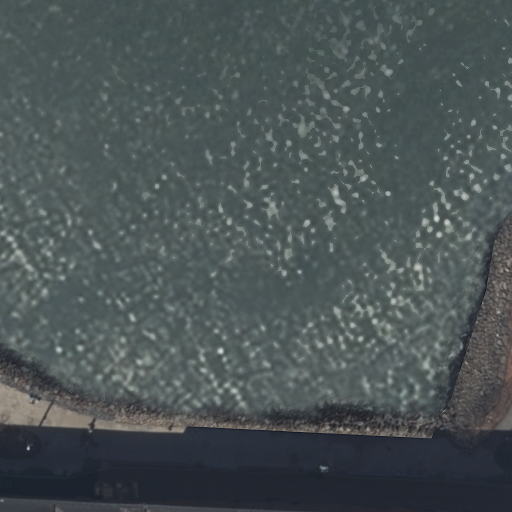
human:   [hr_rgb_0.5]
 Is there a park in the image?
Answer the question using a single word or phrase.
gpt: yes

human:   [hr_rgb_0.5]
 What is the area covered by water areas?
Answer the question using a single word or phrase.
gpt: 7620m2

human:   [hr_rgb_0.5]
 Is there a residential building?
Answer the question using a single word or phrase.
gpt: yes

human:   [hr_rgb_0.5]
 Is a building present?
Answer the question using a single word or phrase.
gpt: yes

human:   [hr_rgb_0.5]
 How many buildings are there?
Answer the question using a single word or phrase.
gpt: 1

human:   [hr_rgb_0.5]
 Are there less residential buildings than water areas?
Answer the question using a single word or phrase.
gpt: no

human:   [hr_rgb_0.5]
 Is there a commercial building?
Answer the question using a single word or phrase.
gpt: no

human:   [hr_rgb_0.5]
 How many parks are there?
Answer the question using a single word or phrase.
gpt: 2

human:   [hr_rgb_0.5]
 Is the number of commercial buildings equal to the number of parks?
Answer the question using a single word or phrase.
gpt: no

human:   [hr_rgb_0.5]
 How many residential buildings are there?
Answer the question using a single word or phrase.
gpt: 1

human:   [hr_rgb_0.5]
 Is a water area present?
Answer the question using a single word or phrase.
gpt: yes

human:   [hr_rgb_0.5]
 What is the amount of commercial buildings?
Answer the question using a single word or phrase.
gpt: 0

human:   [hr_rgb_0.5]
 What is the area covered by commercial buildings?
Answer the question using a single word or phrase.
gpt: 0m2

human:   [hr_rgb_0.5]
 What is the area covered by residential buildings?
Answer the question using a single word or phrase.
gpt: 5747m2

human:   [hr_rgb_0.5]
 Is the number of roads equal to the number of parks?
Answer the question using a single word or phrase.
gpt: no

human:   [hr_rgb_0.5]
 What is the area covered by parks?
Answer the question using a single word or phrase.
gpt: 8954m2

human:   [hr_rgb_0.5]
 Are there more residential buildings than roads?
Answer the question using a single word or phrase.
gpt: no

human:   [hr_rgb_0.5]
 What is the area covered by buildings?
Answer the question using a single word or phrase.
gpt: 5747m2

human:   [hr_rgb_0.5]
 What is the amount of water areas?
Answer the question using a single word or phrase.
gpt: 1

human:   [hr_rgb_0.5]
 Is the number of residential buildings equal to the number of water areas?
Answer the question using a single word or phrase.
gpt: yes

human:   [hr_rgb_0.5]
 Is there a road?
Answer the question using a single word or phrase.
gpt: yes

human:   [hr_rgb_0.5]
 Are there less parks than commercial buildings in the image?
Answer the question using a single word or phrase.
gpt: no

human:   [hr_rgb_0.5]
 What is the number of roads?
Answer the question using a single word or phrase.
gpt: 3

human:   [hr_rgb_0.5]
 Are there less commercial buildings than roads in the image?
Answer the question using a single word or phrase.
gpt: yes

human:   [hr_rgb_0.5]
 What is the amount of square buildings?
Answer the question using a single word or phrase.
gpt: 0

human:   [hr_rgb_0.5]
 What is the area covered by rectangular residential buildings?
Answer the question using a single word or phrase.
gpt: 5747m2

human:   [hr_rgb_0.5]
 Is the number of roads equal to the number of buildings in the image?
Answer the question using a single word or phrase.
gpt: no

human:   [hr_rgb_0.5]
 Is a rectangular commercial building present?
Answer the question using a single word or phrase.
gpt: no

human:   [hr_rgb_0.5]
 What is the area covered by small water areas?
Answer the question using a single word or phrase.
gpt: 0m2

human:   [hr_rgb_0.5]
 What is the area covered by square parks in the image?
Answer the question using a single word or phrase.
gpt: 0m2

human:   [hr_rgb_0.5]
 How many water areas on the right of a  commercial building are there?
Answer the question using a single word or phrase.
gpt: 0

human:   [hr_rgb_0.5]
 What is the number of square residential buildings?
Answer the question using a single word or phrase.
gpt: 0

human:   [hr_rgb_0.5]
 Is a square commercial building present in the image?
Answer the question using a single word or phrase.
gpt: no

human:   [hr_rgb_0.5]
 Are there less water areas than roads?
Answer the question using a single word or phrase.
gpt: yes

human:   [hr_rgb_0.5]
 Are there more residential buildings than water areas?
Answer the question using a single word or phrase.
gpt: no

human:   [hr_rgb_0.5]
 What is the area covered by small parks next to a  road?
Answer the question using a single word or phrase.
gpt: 0m2

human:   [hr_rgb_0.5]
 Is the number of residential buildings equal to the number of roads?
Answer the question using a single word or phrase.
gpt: no

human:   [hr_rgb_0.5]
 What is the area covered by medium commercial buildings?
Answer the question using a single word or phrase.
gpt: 0m2

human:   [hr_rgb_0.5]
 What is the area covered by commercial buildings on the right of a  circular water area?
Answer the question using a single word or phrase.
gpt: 0m2

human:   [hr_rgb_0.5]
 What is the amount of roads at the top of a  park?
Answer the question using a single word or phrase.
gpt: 0

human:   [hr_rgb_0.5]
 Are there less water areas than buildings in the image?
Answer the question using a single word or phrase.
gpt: no

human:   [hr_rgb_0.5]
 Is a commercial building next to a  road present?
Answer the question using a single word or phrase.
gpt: no

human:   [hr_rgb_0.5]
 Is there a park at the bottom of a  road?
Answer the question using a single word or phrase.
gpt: no

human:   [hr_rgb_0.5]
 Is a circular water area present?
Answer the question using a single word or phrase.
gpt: no

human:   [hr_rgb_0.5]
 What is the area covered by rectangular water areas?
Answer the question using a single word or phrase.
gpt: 0m2

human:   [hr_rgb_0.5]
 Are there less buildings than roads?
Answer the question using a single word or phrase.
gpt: yes

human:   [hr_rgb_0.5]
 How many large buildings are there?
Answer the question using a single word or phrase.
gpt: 1

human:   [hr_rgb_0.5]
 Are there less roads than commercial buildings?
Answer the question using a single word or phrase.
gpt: no

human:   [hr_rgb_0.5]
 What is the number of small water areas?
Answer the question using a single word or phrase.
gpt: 0

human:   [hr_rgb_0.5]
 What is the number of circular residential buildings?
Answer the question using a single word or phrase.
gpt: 0

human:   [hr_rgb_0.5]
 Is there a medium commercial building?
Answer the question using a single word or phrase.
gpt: no

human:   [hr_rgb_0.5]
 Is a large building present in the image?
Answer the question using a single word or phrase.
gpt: yes

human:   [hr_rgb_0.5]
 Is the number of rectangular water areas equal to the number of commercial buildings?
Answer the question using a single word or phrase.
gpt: yes

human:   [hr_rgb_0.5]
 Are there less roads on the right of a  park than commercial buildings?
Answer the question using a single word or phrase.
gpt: no

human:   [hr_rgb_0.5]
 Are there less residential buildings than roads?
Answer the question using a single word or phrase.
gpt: yes

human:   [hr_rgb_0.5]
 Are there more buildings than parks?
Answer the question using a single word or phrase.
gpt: no

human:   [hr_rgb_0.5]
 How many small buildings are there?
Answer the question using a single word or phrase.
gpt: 0

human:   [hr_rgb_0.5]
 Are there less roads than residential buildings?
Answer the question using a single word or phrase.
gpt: no

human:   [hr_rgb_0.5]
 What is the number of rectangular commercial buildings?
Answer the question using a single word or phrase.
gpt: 0

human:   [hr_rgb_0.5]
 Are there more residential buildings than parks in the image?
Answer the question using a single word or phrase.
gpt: no

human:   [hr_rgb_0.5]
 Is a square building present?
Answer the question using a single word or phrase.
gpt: no

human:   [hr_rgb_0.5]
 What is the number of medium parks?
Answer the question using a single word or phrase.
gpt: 0

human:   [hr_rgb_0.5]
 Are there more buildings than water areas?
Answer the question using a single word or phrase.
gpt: no

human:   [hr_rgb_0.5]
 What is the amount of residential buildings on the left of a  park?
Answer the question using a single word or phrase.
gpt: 1